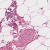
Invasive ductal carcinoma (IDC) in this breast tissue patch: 0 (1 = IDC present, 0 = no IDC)